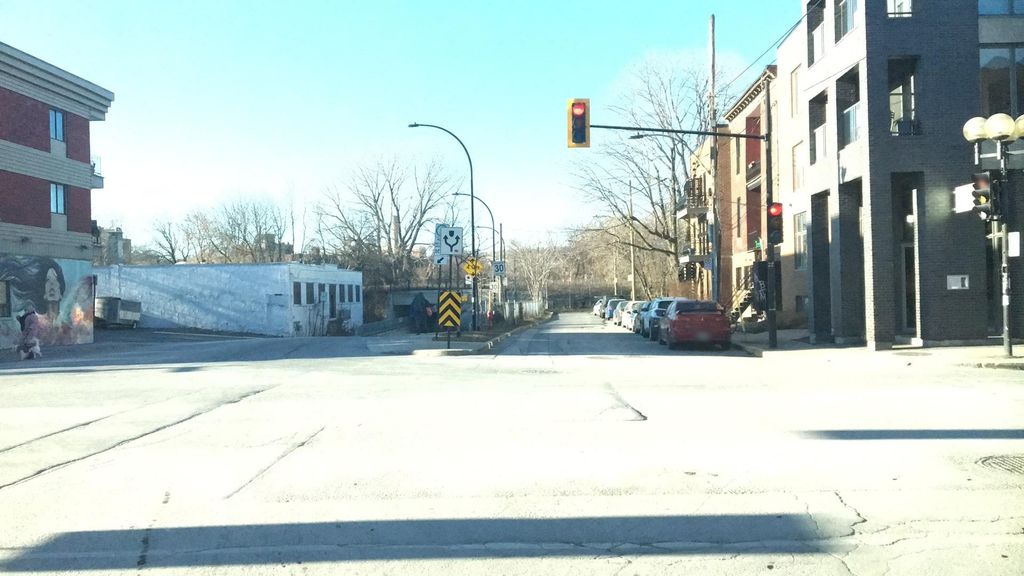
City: montreal